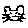
Label: cat